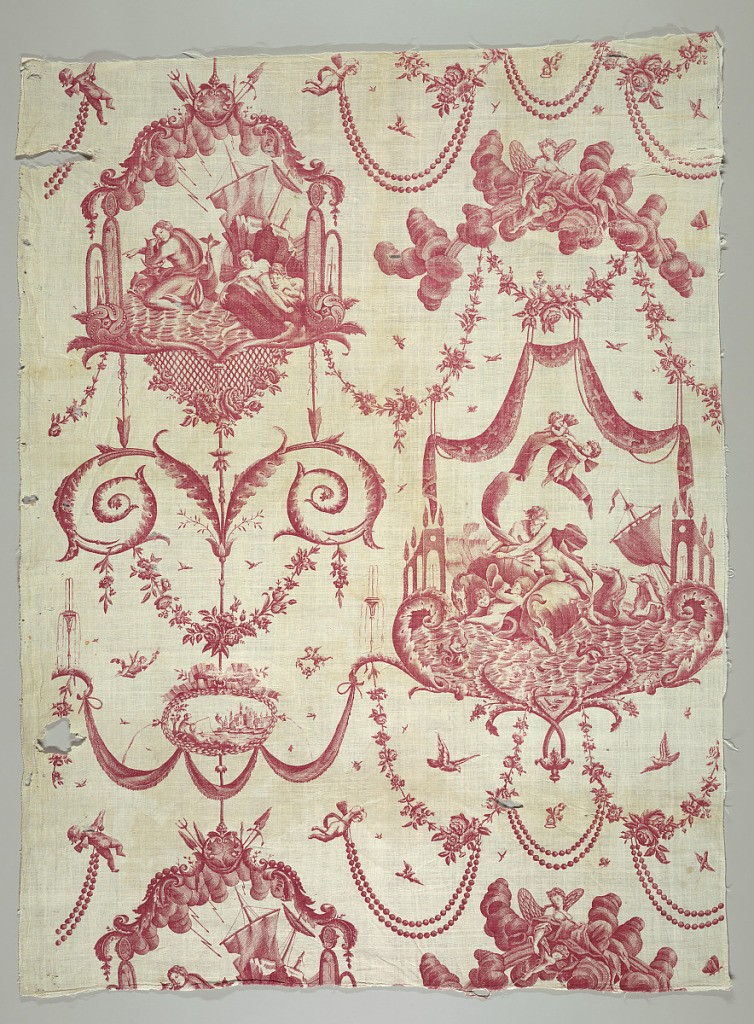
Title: Textile
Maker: Gorgerat Frères et Cie., Nantes, France, 1783–1815
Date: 1780–85
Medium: cotton Technique: printed by engraved copper plate on plain weave
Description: Offset cartouches showing Neptune with trident riding horses and causing a storm; and a youth riding a dolphin away from a shipwreck. Spaces between the cartouches filled with arabesques, putti and garlands.